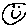
Label: smiley face